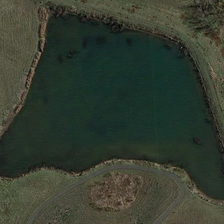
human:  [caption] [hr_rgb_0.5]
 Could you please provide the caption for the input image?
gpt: several green trees and meadows are around an irregular green pond .

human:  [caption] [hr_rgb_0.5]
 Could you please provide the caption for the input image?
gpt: several green trees and meadows are around an irregular green pond .

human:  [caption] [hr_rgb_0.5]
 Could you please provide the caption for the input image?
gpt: several green trees and meadows are around an irregular green pond .

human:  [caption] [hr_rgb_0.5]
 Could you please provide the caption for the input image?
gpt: several green trees and meadows are around an irregular green pond .

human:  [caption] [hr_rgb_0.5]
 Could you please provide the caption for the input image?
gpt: several green trees and meadows are around an irregular green pond .